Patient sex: F
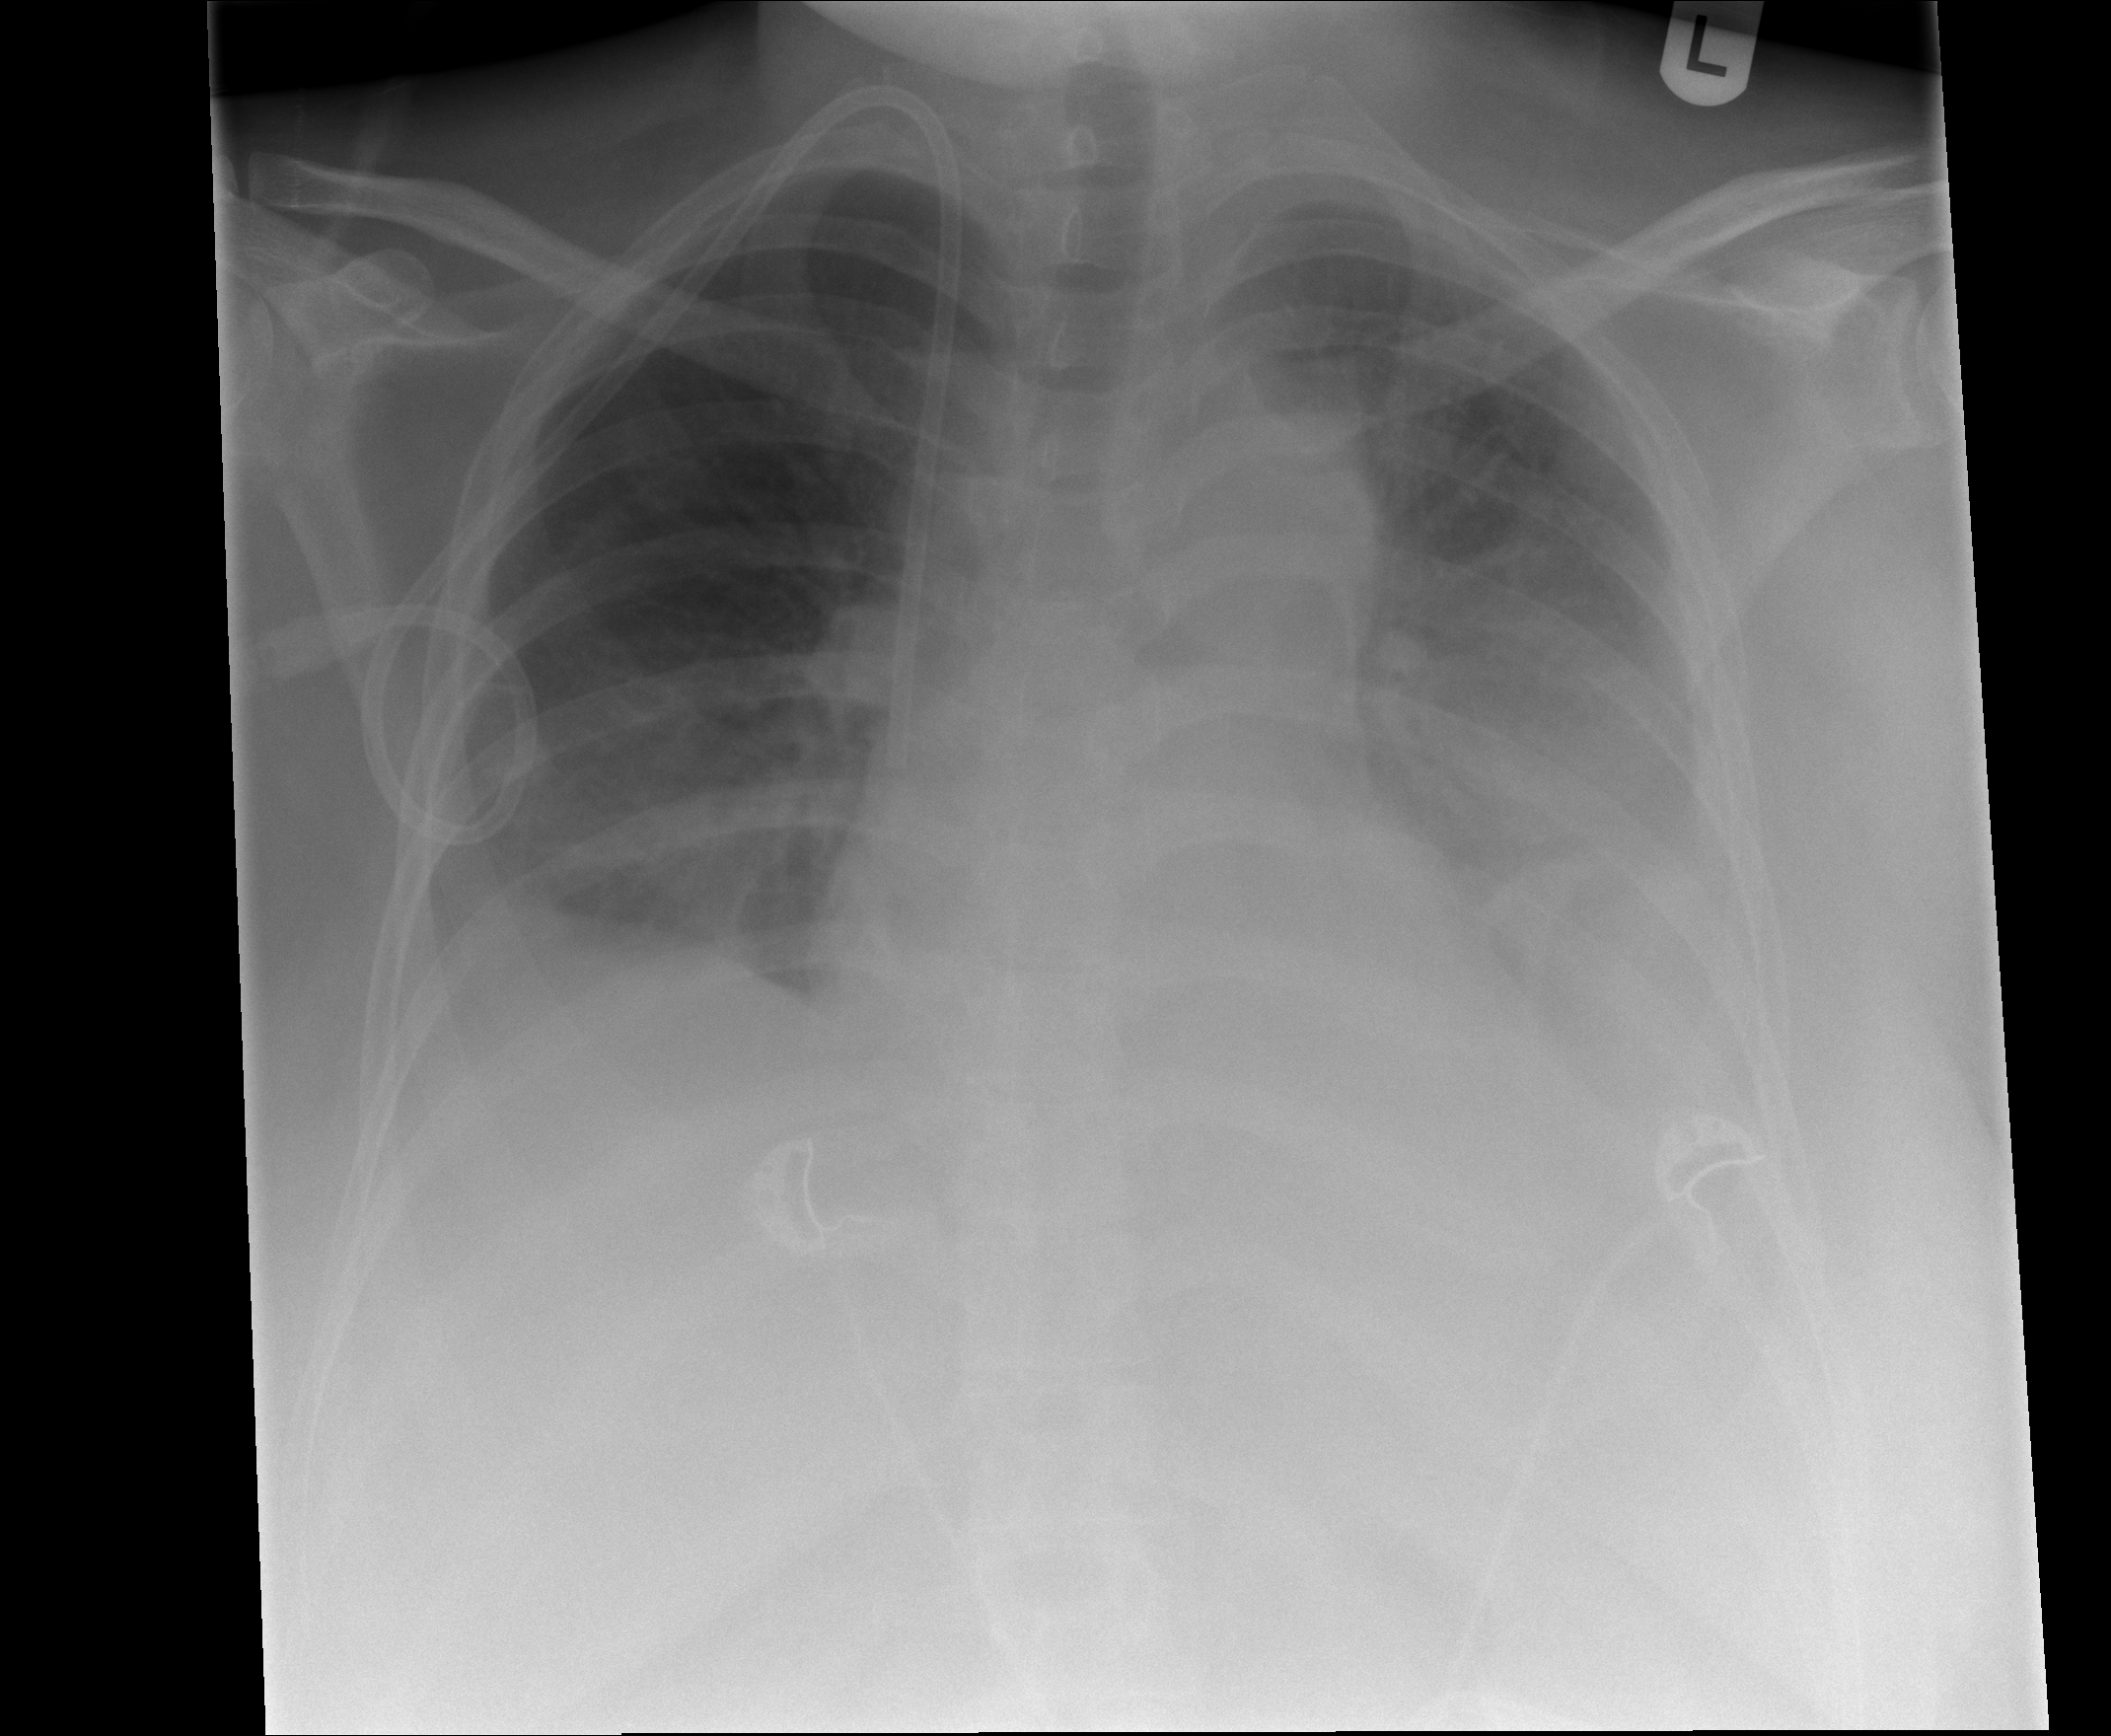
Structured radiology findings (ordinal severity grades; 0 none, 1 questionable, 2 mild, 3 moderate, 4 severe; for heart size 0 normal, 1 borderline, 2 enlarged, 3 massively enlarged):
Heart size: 0
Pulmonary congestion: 0
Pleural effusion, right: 1
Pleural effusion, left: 3
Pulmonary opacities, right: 0
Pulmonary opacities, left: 0
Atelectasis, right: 0
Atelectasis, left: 3